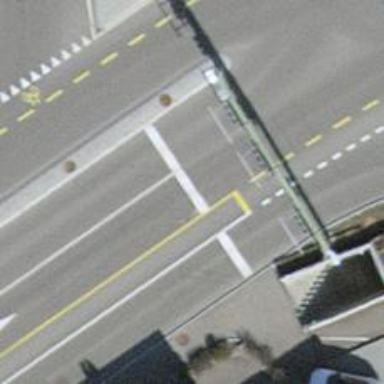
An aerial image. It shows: Road with traffic signals.